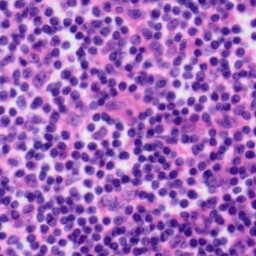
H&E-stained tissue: Tonsil